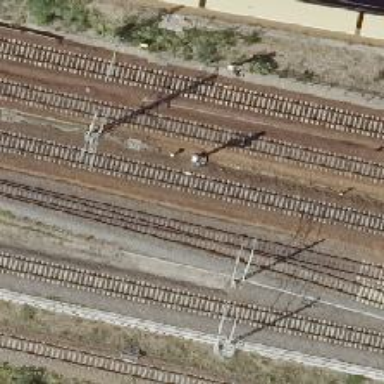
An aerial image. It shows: Railway signal.